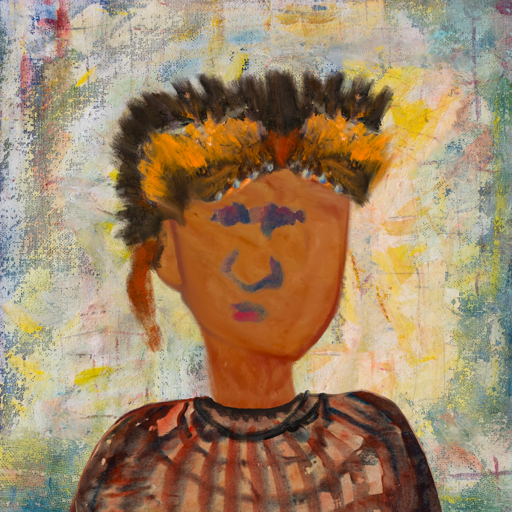
Background: Irani, Head And Neck Front: Pious_Lady, Face Front: In_The_Sun, Bust: Orphan, Hair Front: Blank, Head Accessory: Gypsy_Queen, Second Necklace: Blank, Necklace: Orphan, Baby: Blank